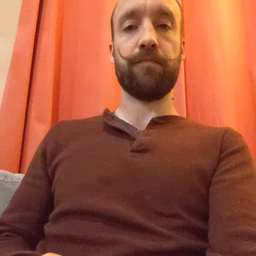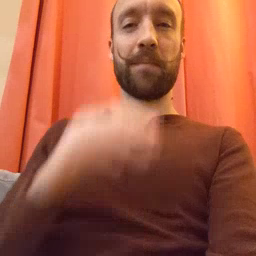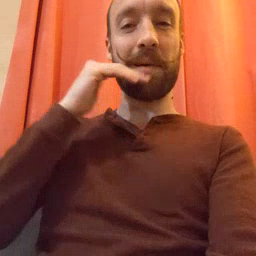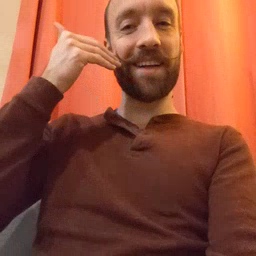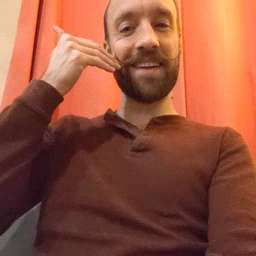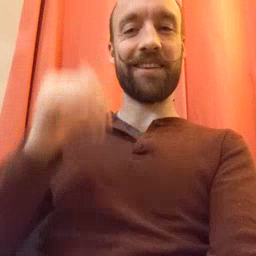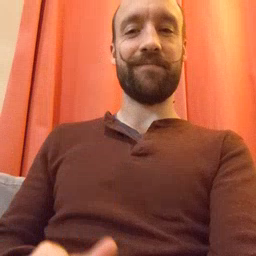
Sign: smile